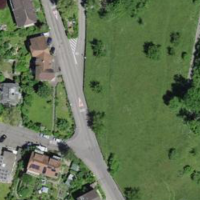
EUNIS habitat code: 53
Species observed at this site:
Hippocrepis emerus
Prunus padus